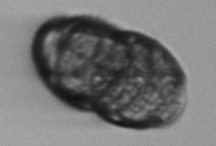
Label: Margalefidinium